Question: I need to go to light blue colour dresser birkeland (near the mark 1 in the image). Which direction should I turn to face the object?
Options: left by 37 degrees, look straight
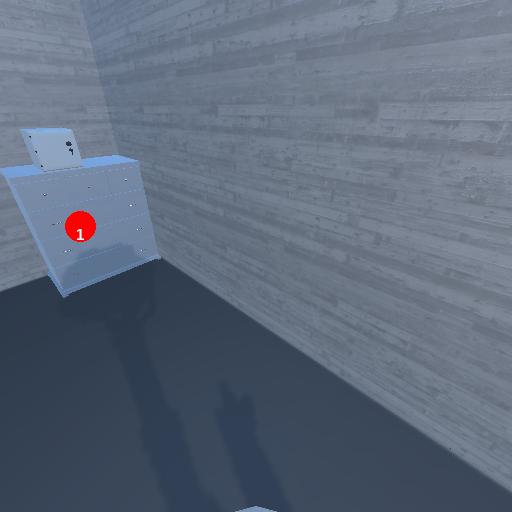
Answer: left by 37 degrees